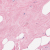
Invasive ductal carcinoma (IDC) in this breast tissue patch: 0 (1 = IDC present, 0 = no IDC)